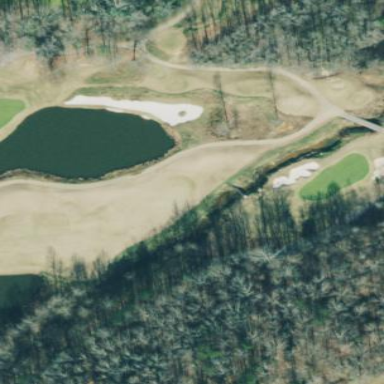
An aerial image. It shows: Rough grassy area used for golf.